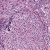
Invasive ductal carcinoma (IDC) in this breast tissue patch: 1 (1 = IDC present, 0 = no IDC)